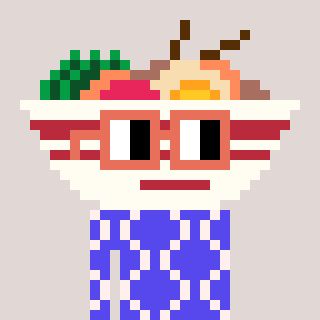
a pixel art character with square orange glasses, a noodles-shaped head and a computerblue-colored body on a warm background